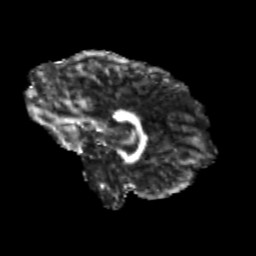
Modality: FA
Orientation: sagittal
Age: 19
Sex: male
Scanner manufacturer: siemens
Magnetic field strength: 3 T
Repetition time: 3.5 s
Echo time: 0.104 s